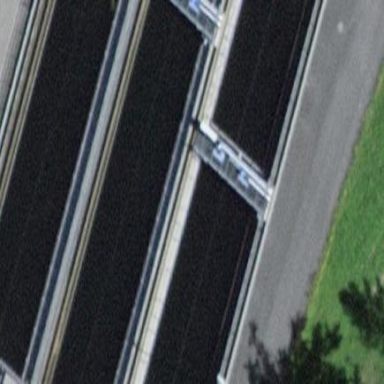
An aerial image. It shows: Wastewater plant.